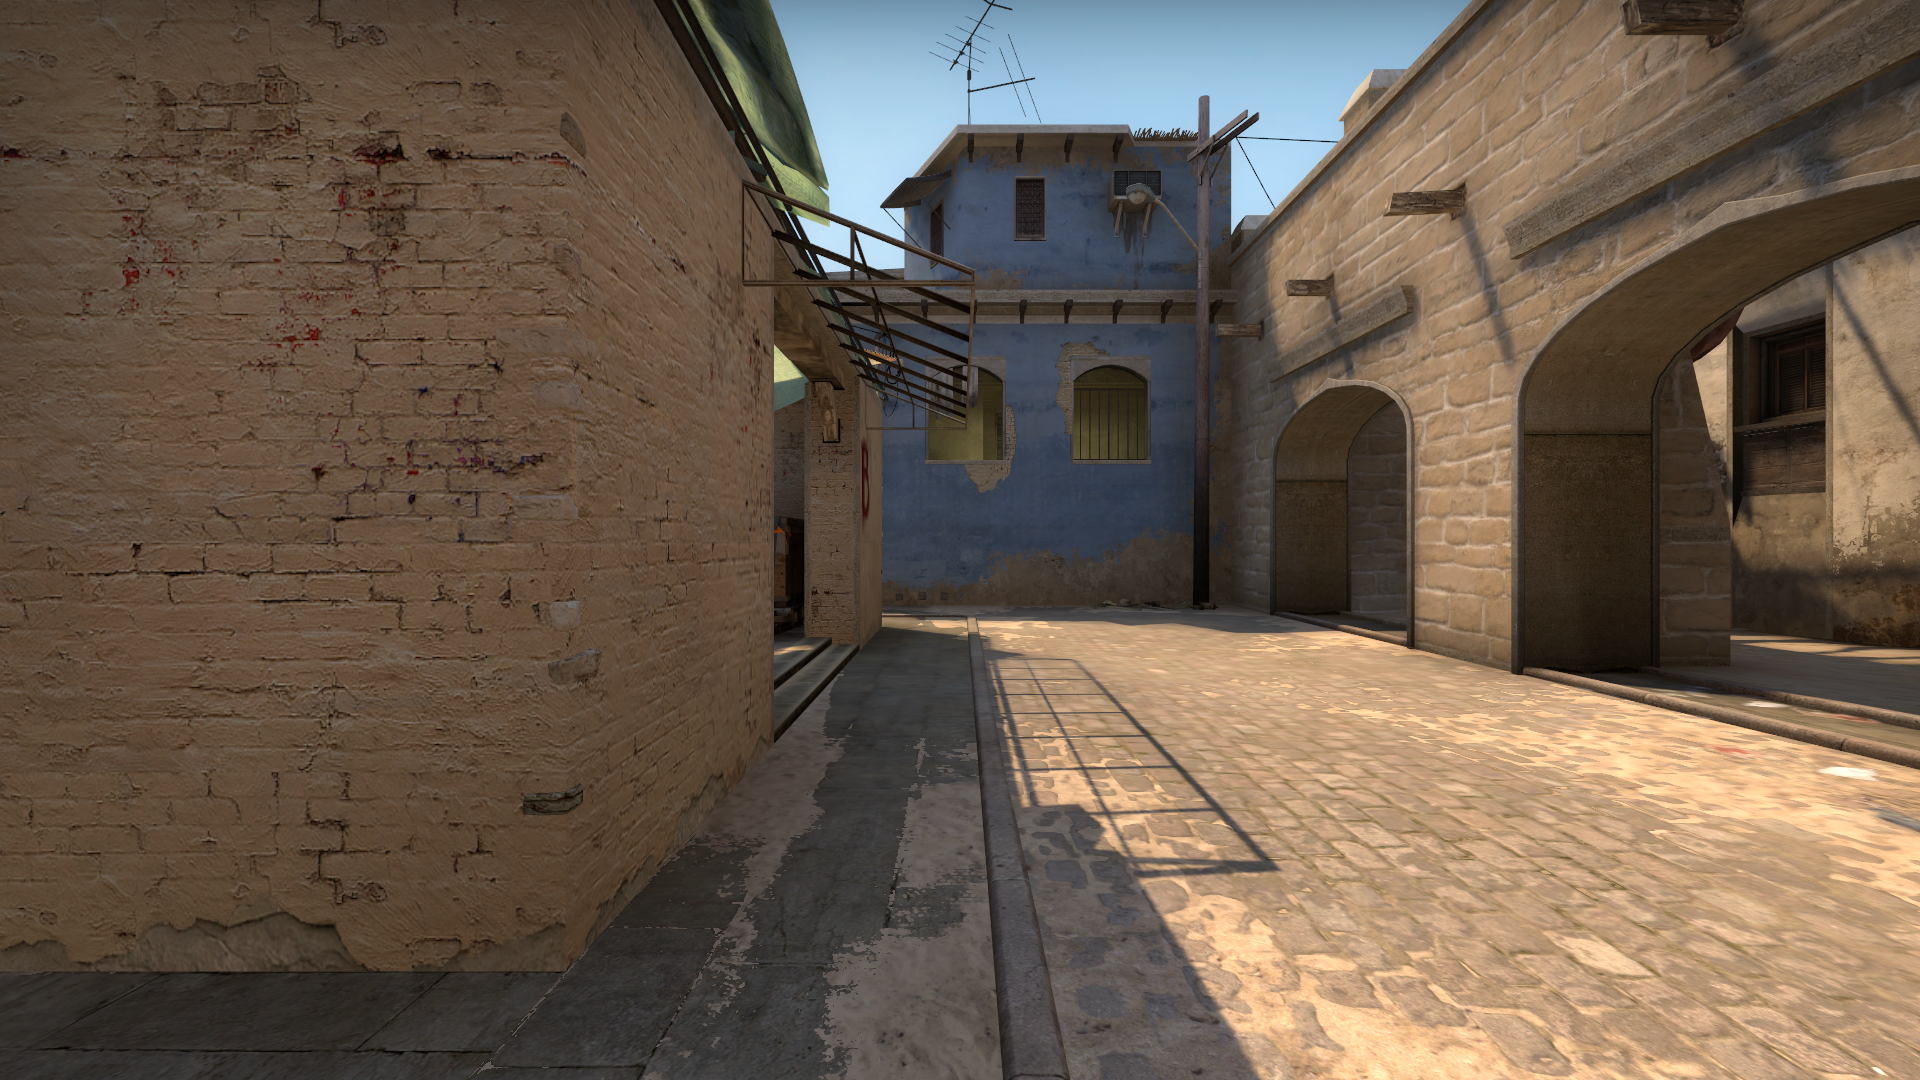
Map: de_mirage